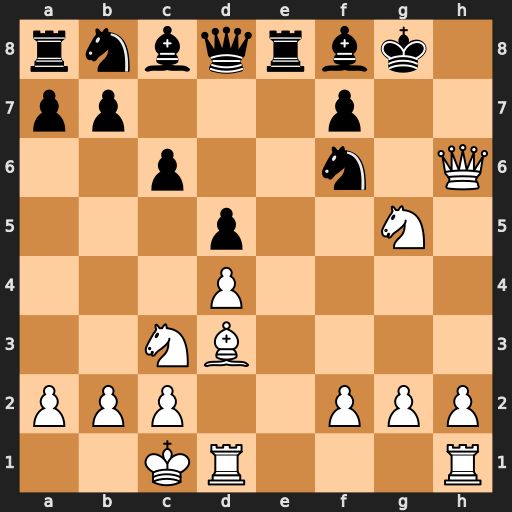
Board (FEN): rnbqrbk1/pp3p2/2p2n1Q/3p2N1/3P4/2NB4/PPP2PPP/2KR3R
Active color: w
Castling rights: -
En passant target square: -
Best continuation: Bh7+ Nxh7 Qxh7#